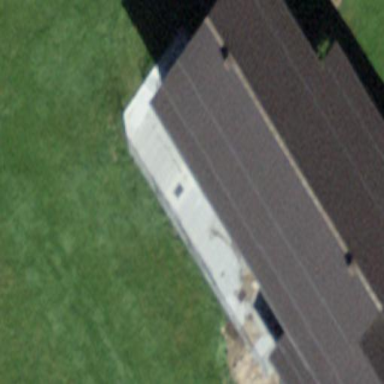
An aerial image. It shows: Barn.